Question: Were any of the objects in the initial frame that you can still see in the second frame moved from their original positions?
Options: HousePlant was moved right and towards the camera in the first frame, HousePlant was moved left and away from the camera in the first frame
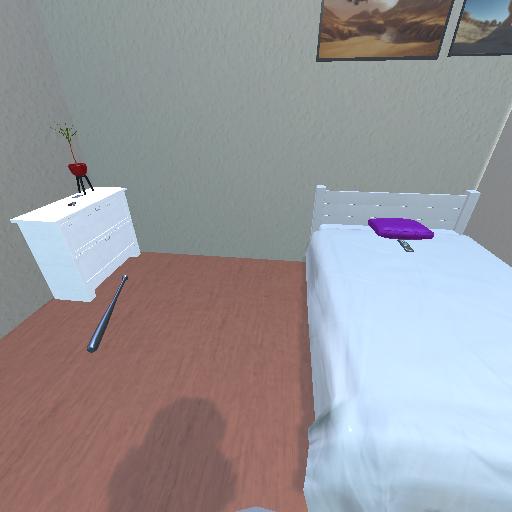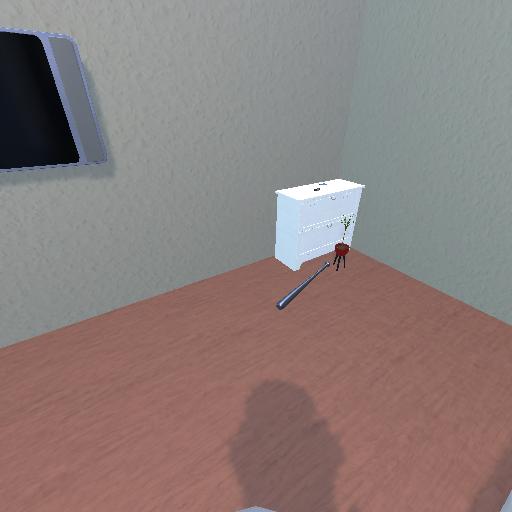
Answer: HousePlant was moved right and towards the camera in the first frame